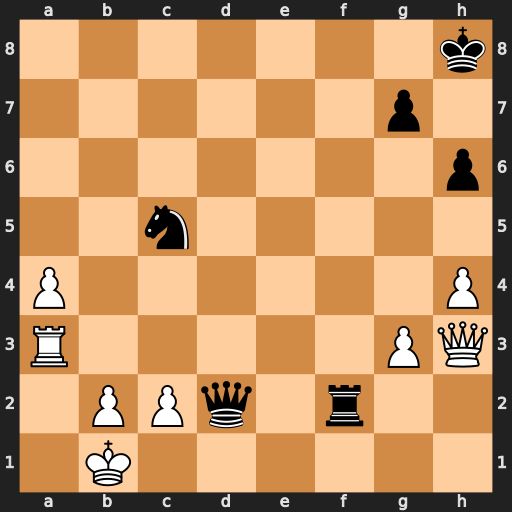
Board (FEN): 7k/6p1/7p/2n5/P6P/R5PQ/1PPq1r2/1K6
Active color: w
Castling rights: -
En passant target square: -
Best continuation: Qc8+ Kh7 Qxc5